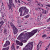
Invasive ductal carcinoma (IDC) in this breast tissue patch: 1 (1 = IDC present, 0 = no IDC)